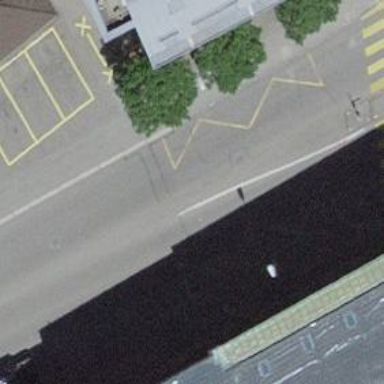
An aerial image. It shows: Public transport stop position.